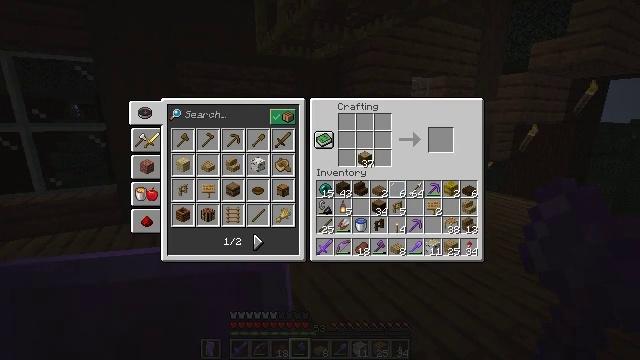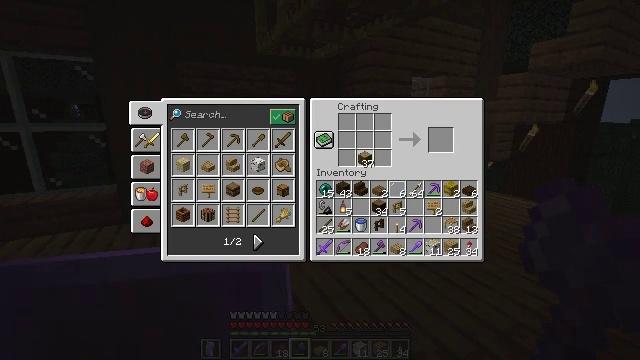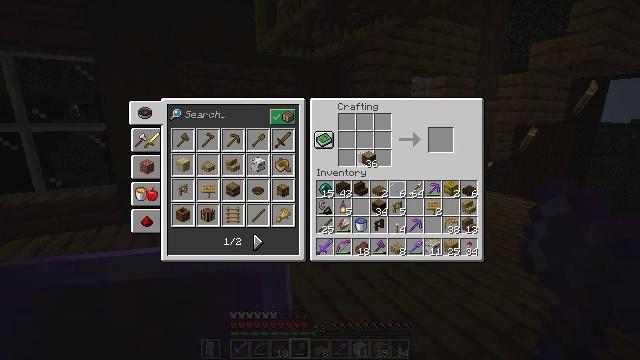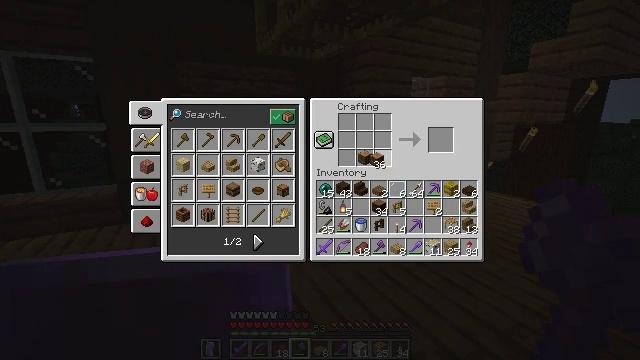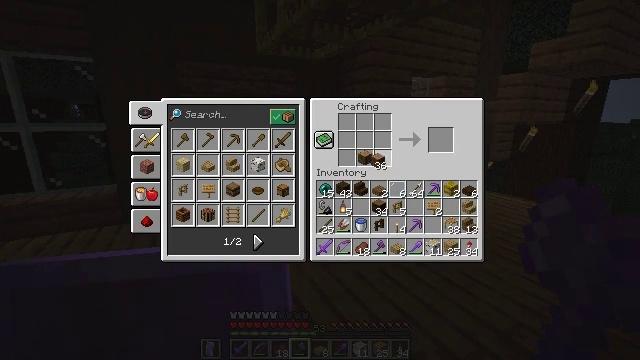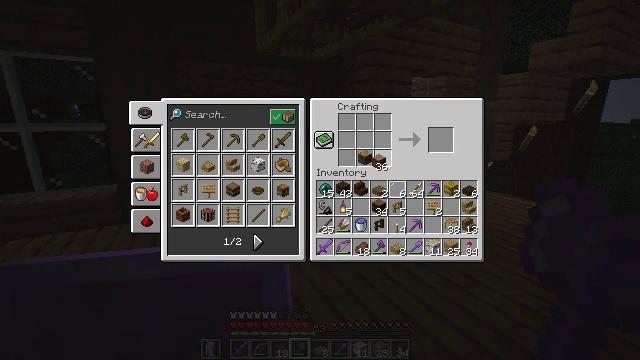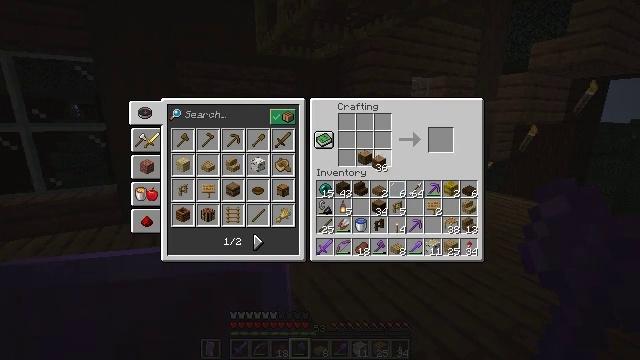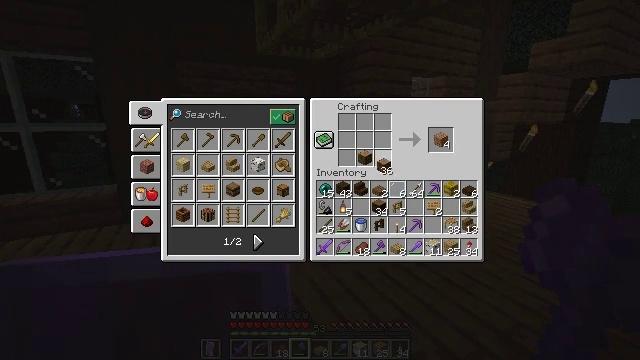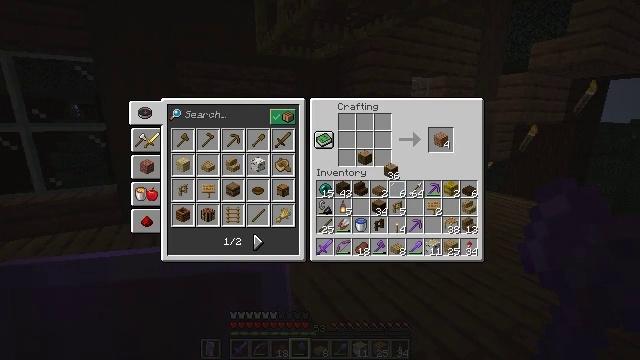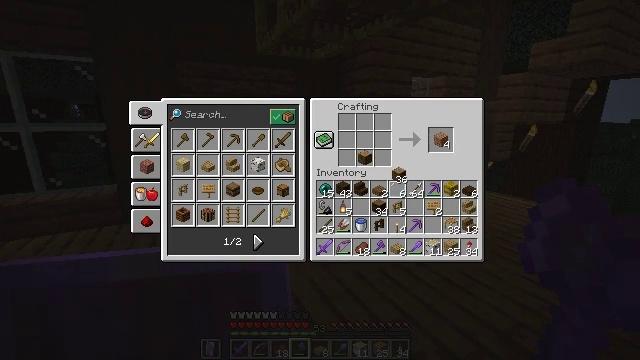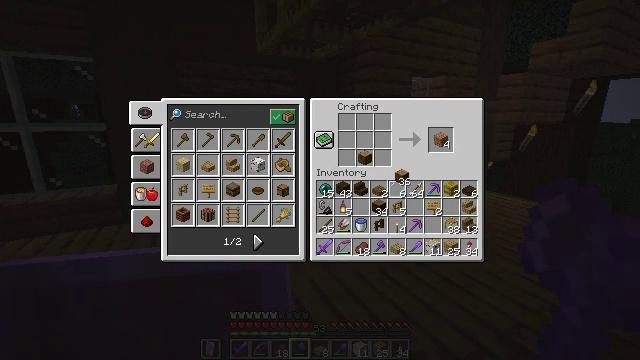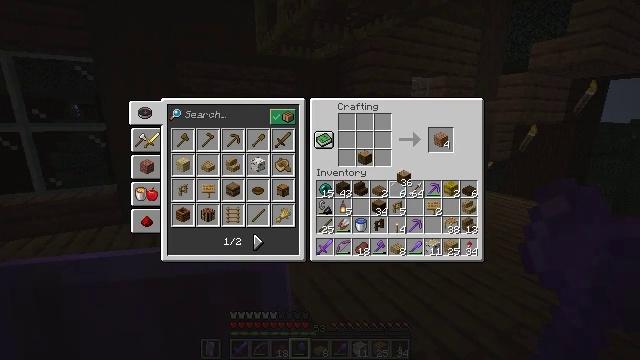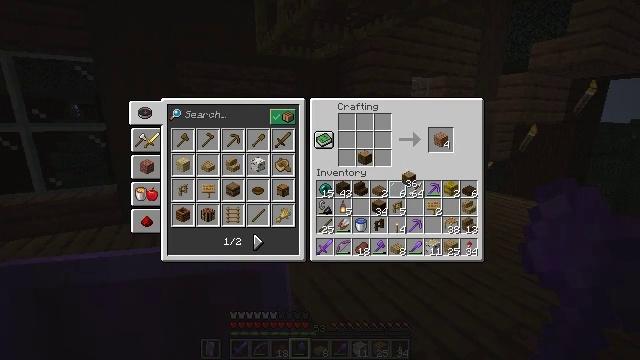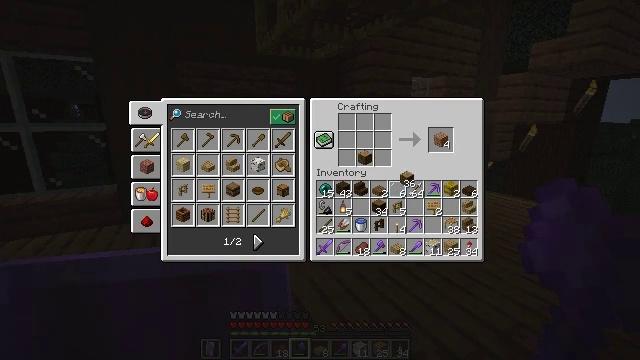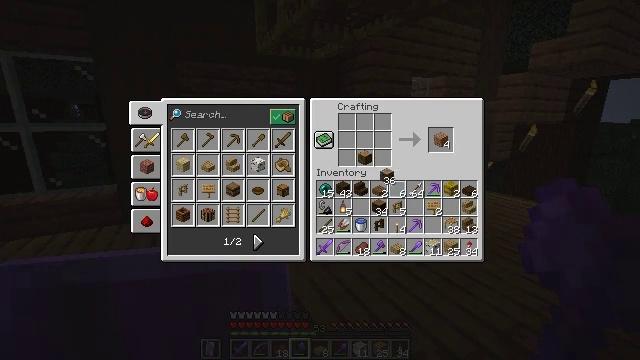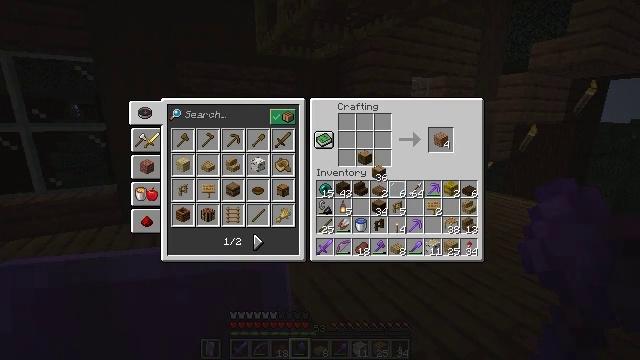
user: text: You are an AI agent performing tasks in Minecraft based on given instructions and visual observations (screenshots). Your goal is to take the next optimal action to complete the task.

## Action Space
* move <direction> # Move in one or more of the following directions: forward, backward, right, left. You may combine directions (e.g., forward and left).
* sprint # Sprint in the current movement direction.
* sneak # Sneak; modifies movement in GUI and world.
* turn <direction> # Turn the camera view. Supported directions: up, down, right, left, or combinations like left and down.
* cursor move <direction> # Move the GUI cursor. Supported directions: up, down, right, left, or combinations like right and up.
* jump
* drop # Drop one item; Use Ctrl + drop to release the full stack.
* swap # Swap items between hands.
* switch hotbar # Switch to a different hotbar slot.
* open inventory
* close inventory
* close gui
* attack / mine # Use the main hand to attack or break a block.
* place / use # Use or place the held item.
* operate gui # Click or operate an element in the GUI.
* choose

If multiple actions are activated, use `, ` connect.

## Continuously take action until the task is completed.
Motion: motion action
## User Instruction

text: Make jungle planks using jungle logs.
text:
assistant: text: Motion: use / place
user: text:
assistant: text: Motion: no_op
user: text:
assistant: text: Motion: turn right
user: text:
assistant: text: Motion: no_op
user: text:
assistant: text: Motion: no_op
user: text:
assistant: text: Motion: no_op
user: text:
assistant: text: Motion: no_op
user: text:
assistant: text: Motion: turn right
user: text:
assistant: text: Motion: turn right
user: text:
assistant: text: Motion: no_op
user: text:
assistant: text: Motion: no_op
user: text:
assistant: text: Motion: no_op
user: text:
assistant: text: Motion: no_op
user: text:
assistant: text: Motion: turn left
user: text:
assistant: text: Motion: turn left
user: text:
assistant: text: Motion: turn left and up
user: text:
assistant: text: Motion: turn left
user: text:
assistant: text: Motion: no_op
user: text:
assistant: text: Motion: no_op
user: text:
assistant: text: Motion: no_op
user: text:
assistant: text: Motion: no_op
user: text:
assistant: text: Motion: no_op
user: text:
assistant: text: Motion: no_op
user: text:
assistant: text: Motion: no_op
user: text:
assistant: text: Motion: no_op
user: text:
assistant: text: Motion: no_op
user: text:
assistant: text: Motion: no_op
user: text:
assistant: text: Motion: no_op
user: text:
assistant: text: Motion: use / place
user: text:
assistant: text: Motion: use / place